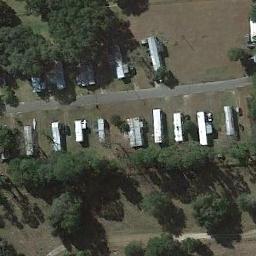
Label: mobile_home_park